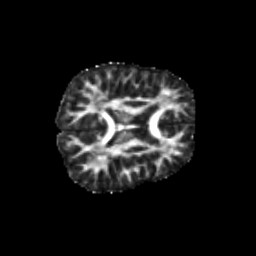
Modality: FA
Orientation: axial
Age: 8
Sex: female
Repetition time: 9.512 s
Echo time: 0.089 s